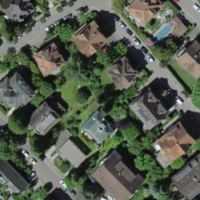
EUNIS habitat code: 54
Species observed at this site:
Asplenium ruta-muraria
Urtica dioica
Hedera helix